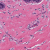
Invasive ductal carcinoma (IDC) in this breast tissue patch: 0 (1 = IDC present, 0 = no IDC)